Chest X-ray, AP view. Patient: 42 years old, sex M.
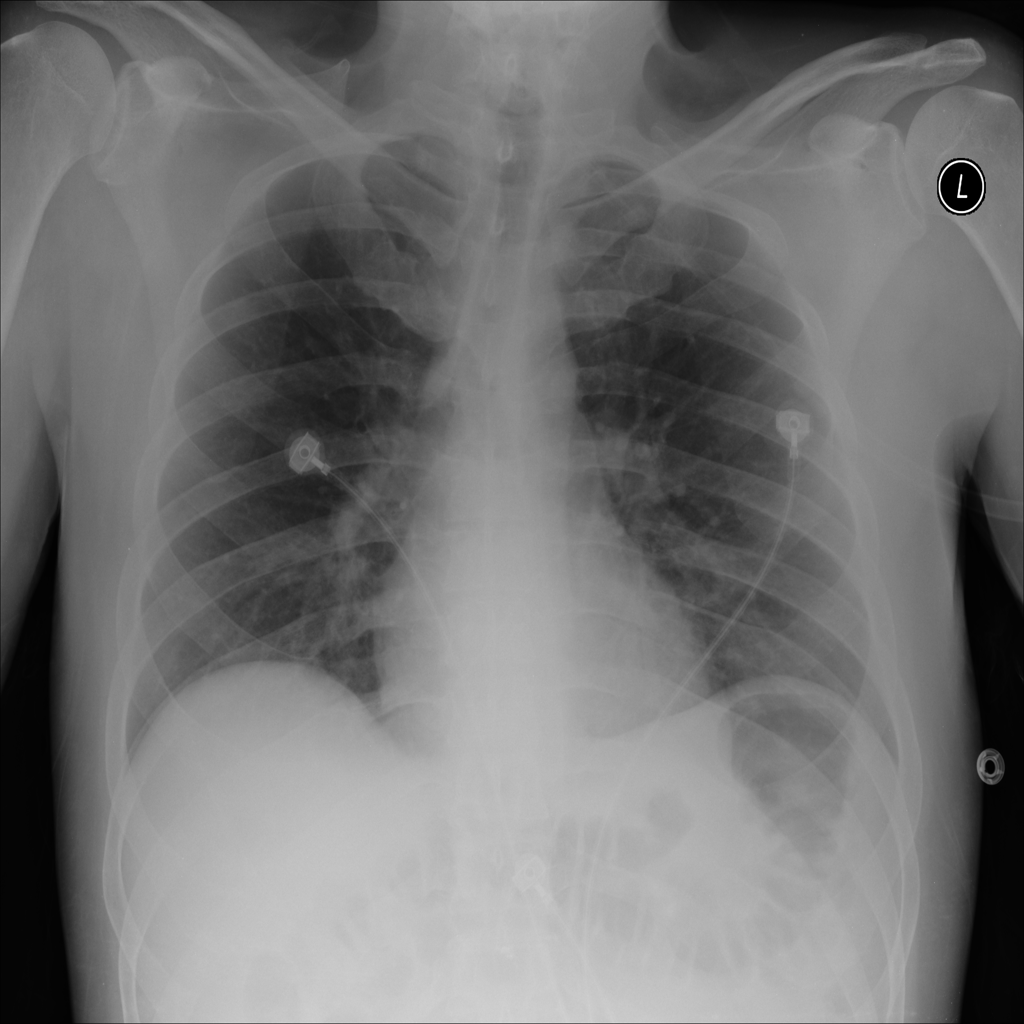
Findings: No Finding